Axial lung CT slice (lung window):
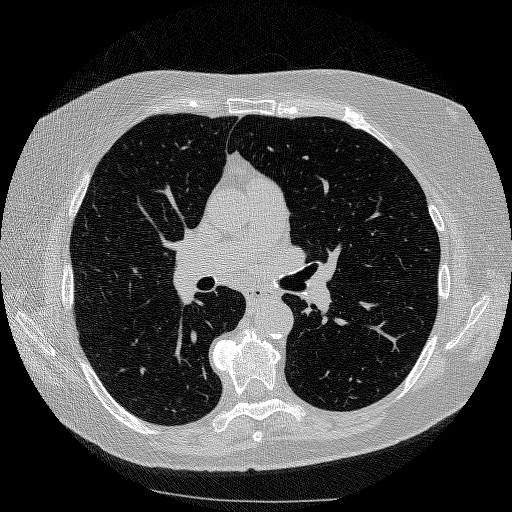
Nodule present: no